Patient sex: M
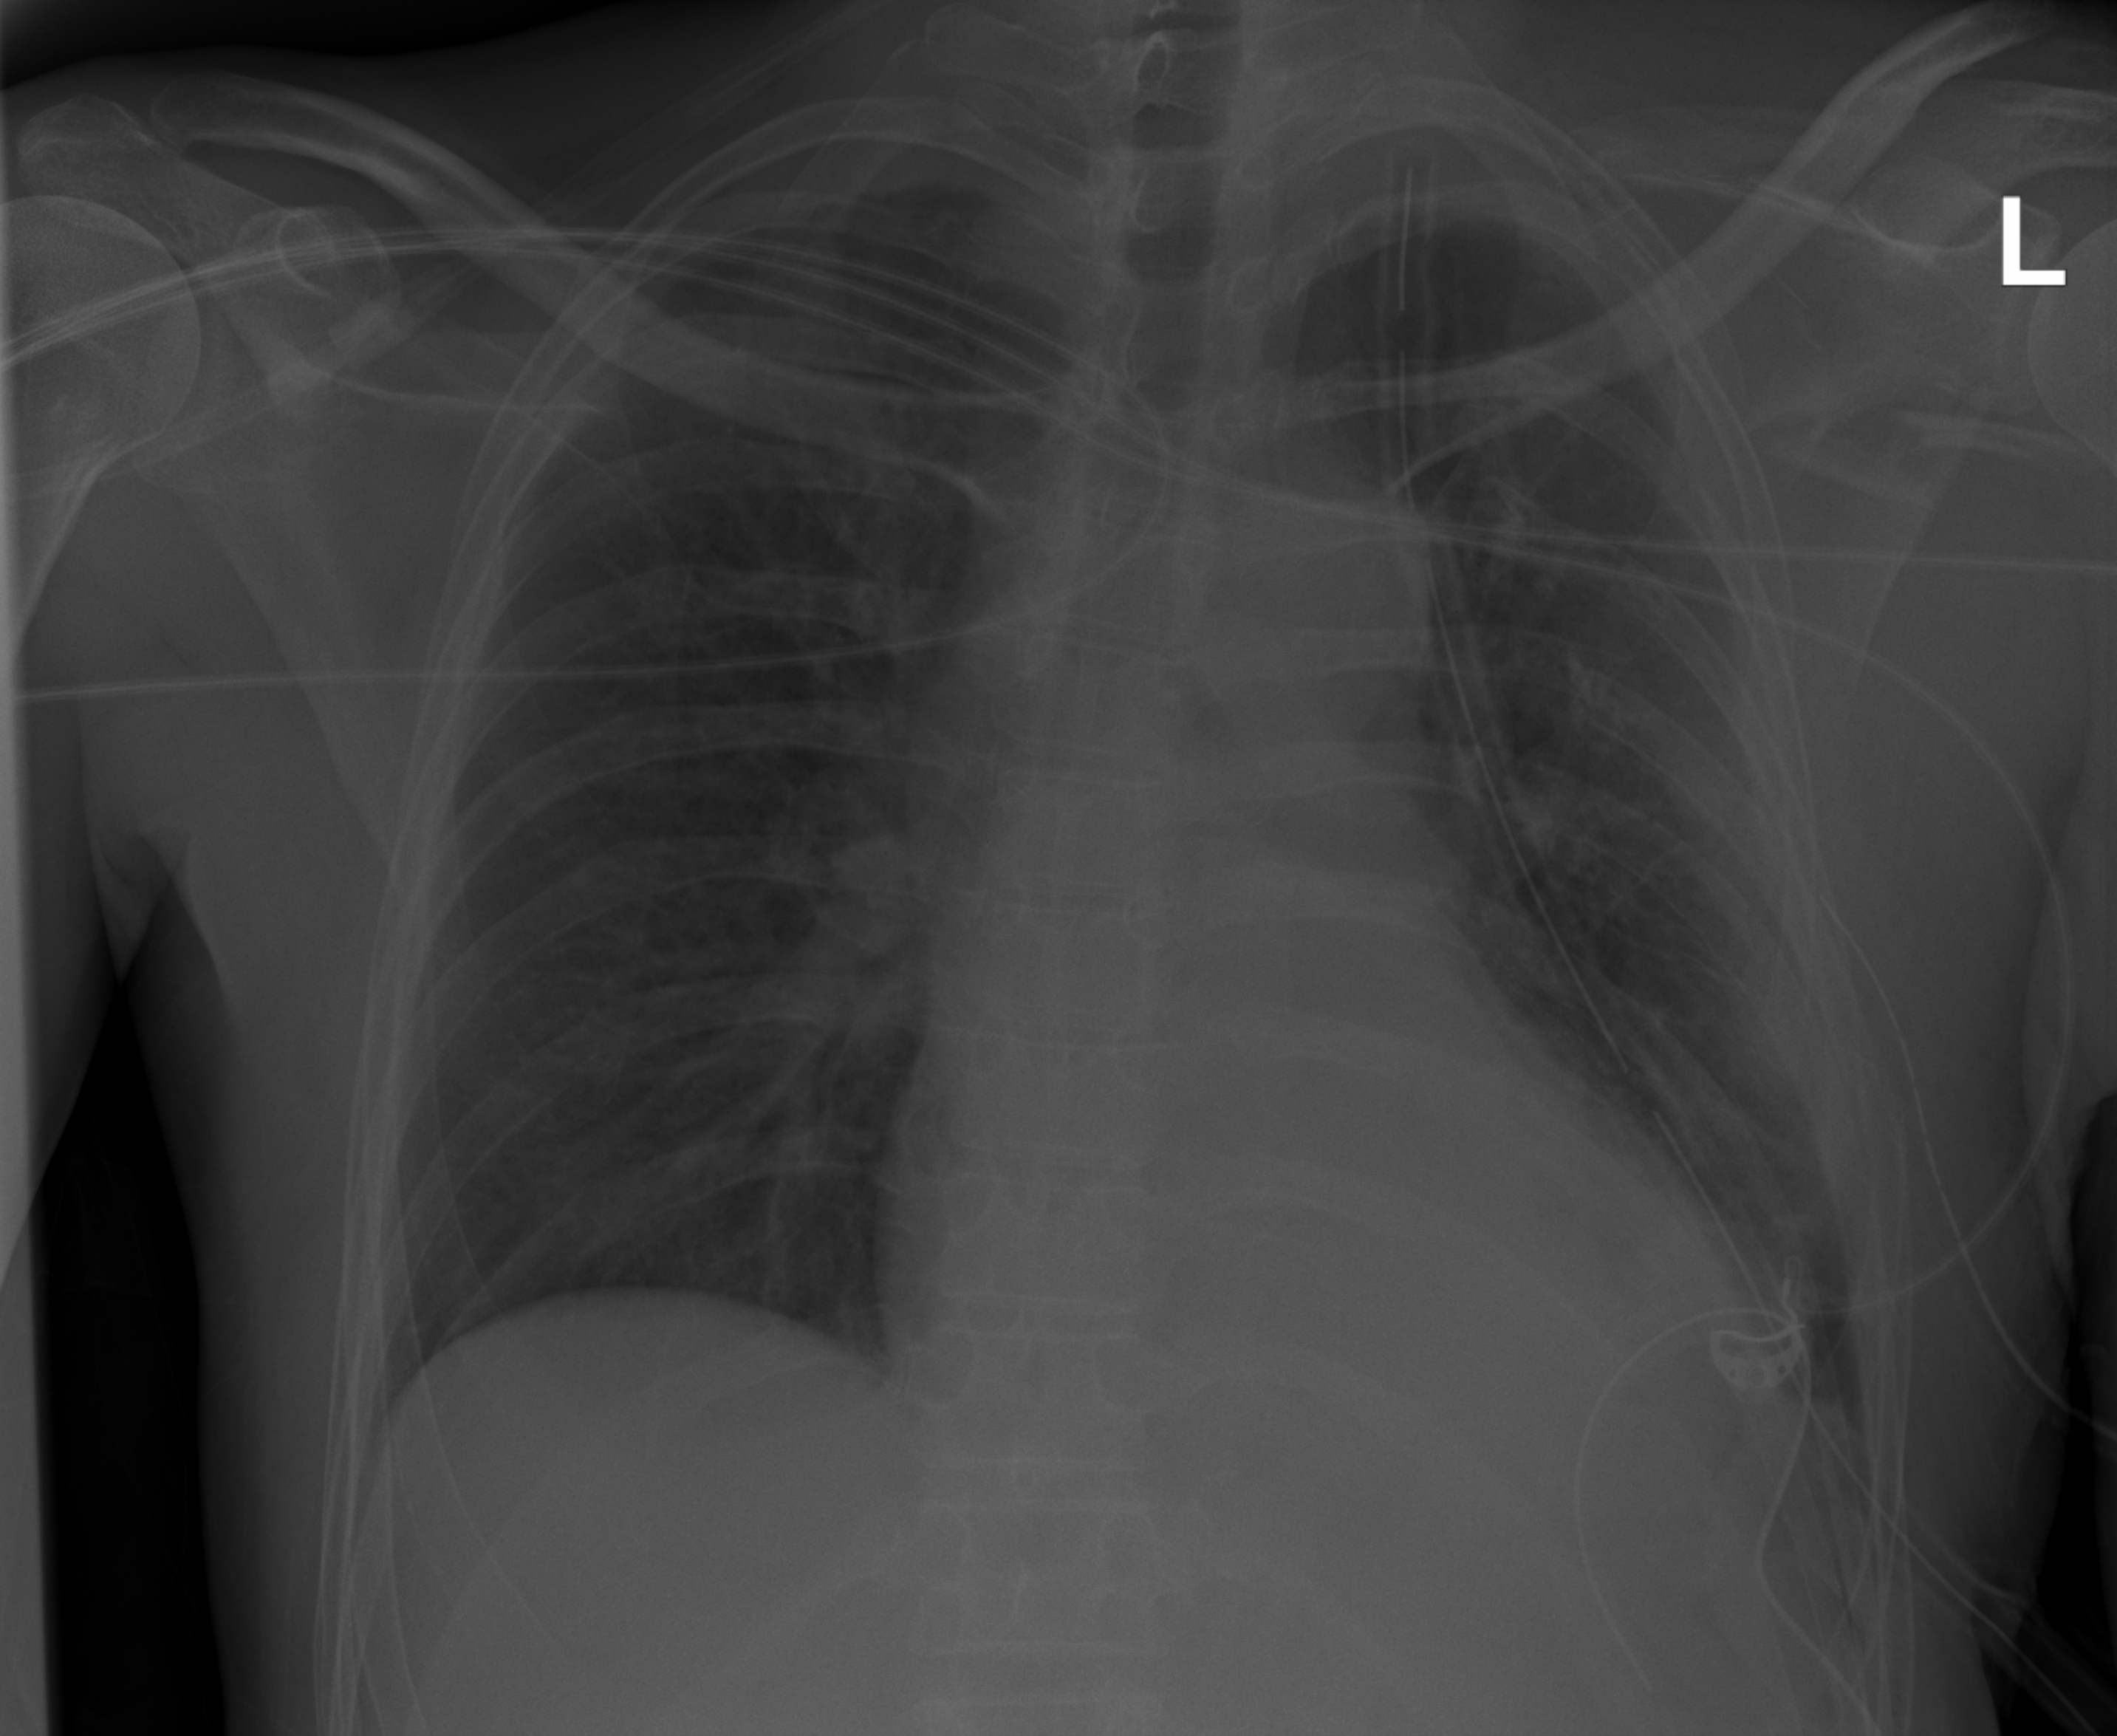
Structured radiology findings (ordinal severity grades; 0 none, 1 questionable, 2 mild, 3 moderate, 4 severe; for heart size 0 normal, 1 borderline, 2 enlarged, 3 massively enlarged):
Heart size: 2
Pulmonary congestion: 1
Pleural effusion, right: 2
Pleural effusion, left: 2
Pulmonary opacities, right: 0
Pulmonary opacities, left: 0
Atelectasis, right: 0
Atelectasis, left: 2